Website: crate-barrel
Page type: address-validator
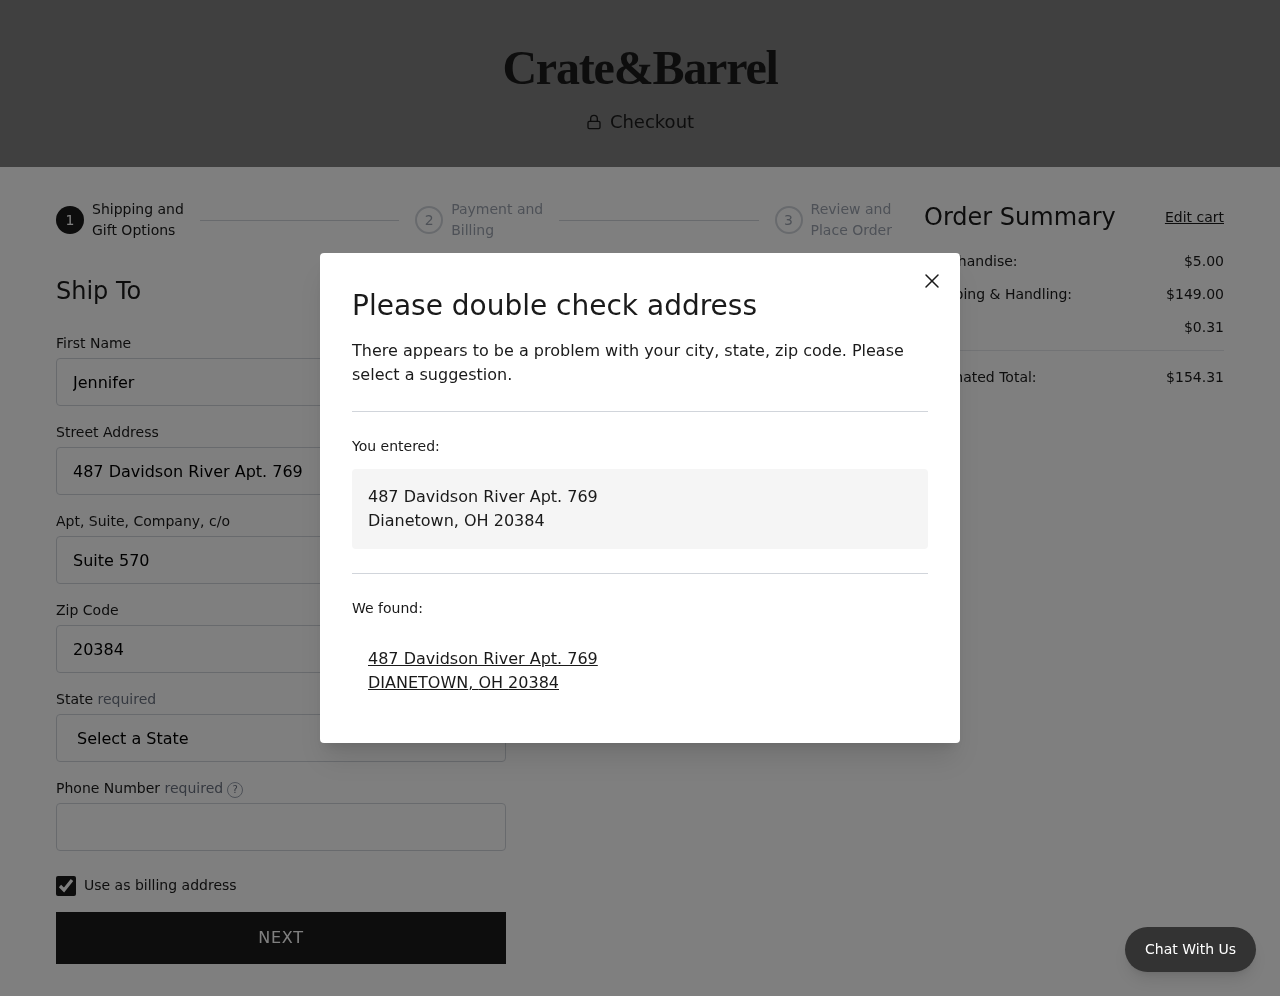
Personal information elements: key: PII_CITY
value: Dianetown
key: PII_CITY
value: DIANETOWN
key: PII_FIRSTNAME
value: Jennifer
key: PII_PHONE
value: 9519504340
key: PII_POSTCODE
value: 20384
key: PII_STATE
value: Ohio
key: PII_STATE_ABBR
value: OH
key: PII_STREET
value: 487 Davidson River Apt. 769
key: PII_STREET2
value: Suite 570
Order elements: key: ORDER_SUBTOTAL
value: $5.00
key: ORDER_SHIPPING_COST
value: $149.00
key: ORDER_TAX
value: $0.31
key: ORDER_TOTAL
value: $154.31